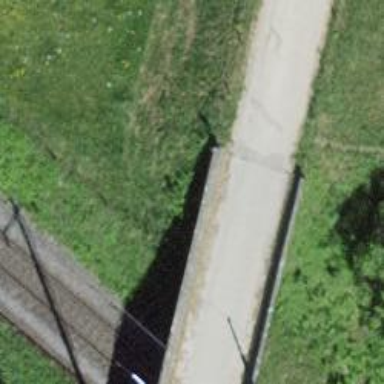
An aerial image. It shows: Unclassified road on bridge.